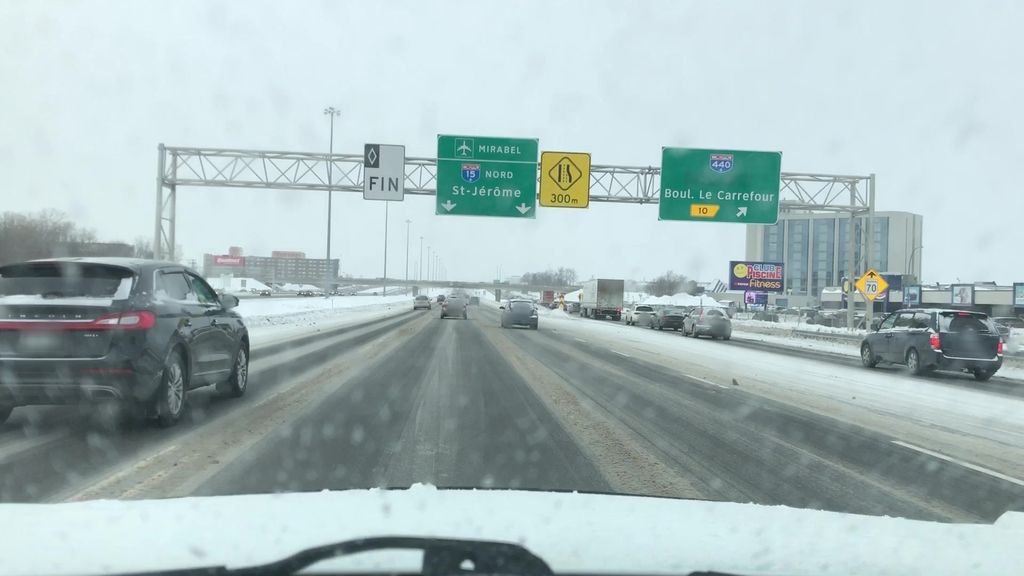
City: montreal